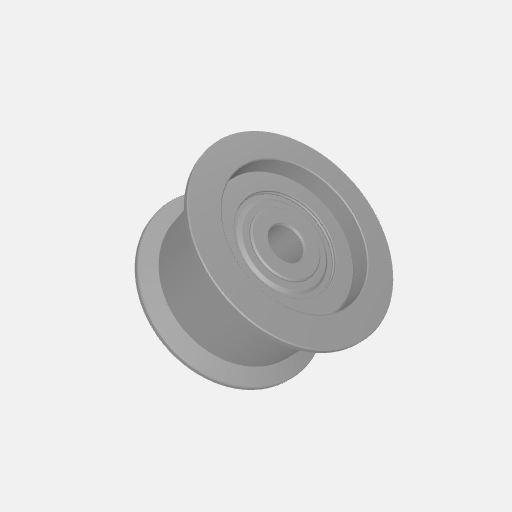
Part: DualBearingPulley4ID